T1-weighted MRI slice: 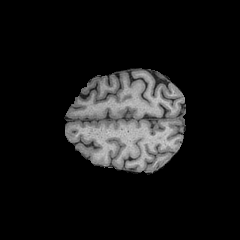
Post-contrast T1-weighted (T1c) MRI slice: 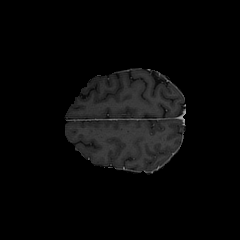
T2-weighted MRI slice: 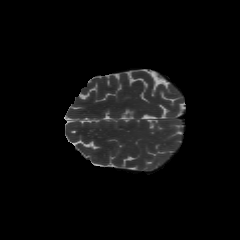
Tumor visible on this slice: no